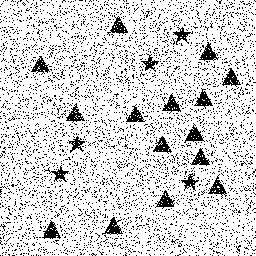
Squares: 0
Triangles: 15
Stars: 5
Total shapes: 20